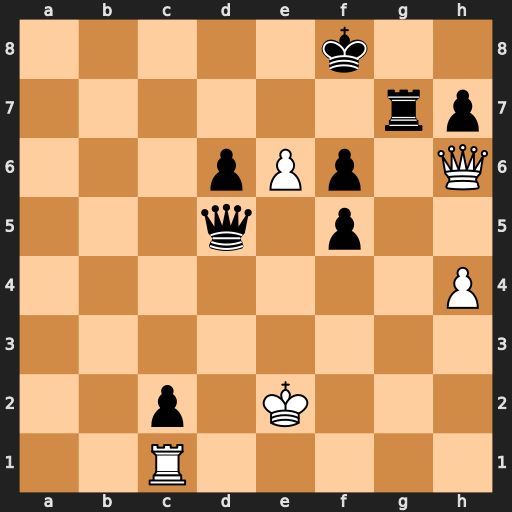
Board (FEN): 5k2/6rp/3pPp1Q/3q1p2/7P/8/2p1K3/2R5
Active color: w
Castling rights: -
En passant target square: -
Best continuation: Qxf6+ Ke8 Qxg7